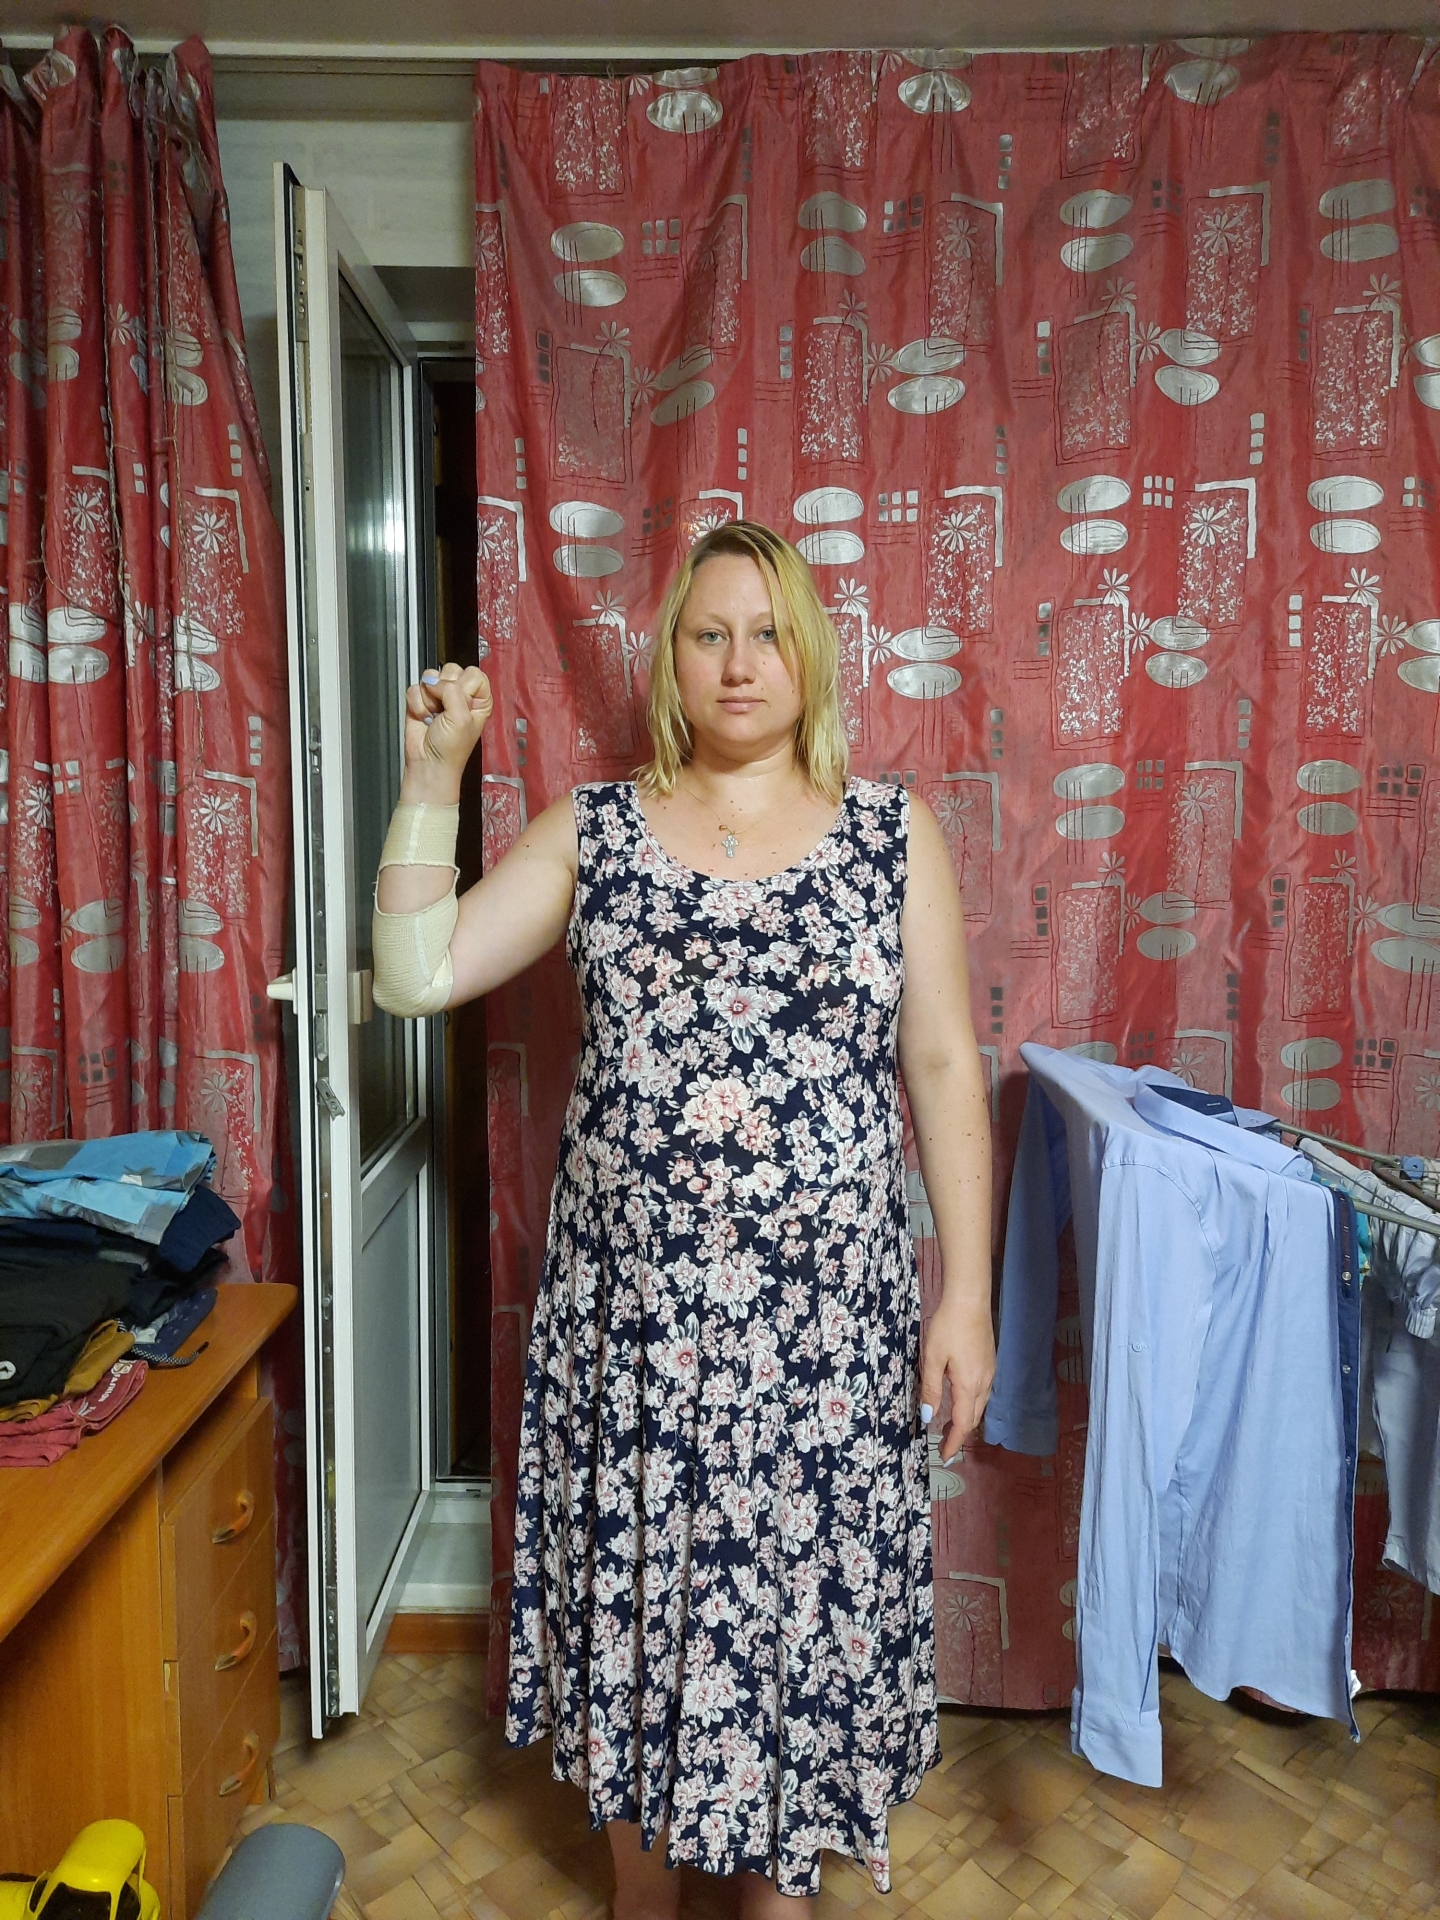
Label: clear